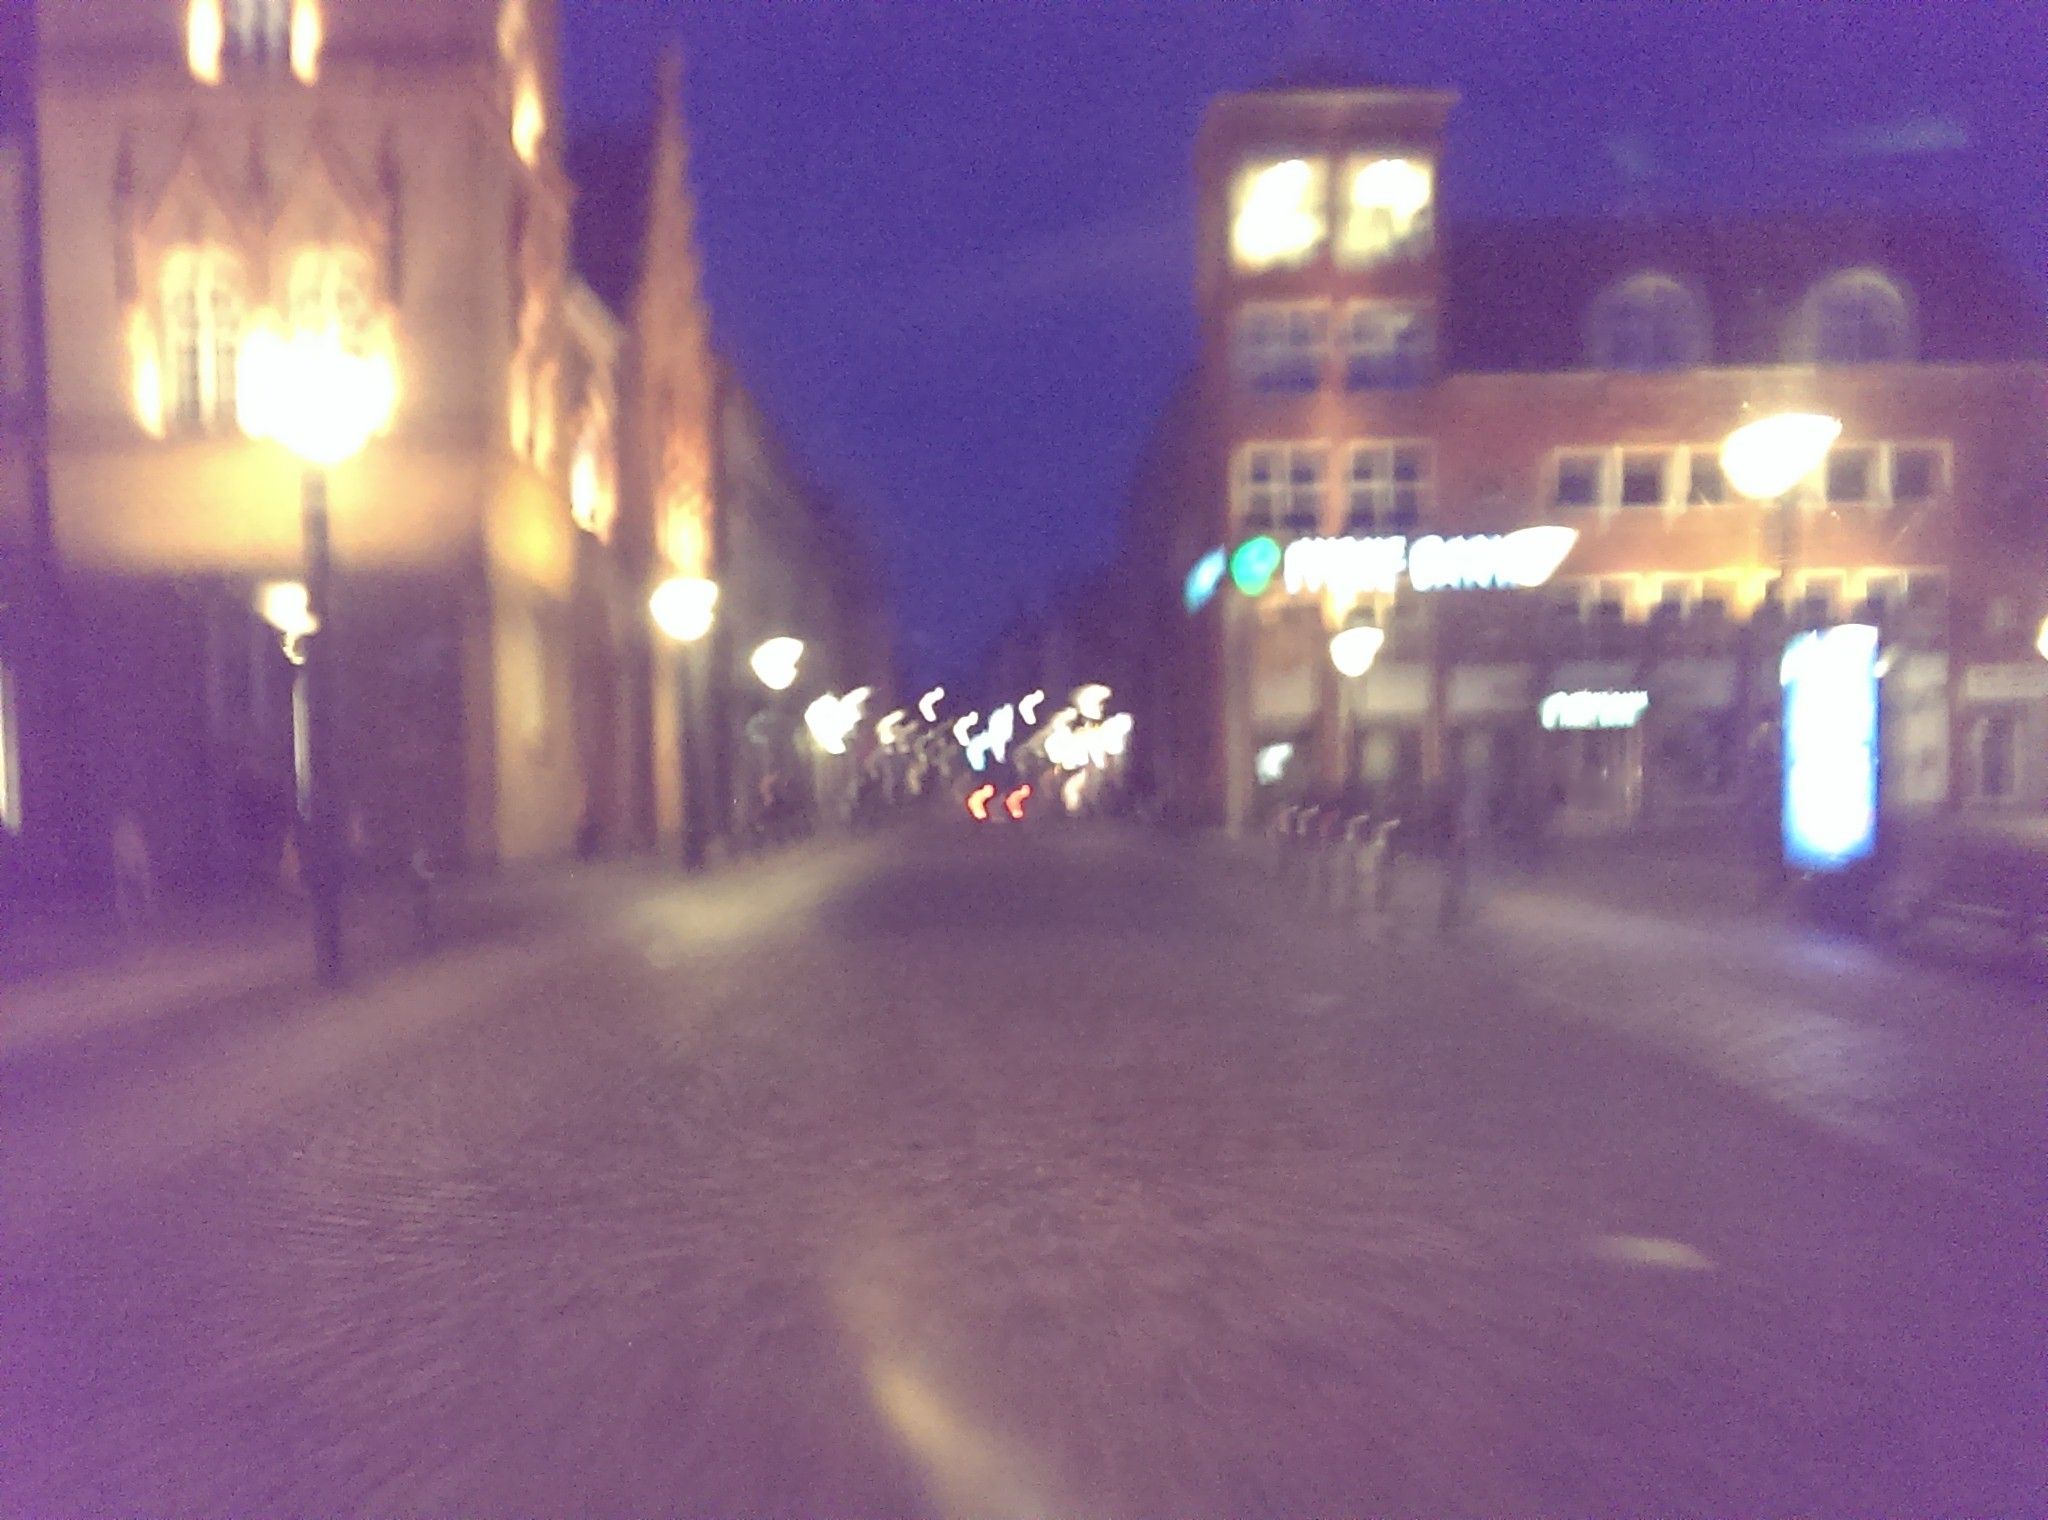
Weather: clear
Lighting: night
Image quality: slightly poor
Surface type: driving surface
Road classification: pedestrian, tertiary
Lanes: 2
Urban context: dense urban cluster
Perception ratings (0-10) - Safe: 1, Lively: 8.99, Beautiful: 6.28, Boring: 1.43, Depressing: 4.28, Wealthy: 5.87